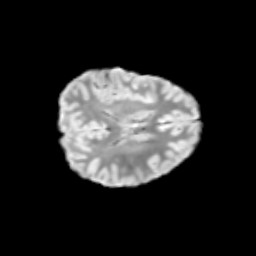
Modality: T2w
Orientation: axial
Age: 9
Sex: female
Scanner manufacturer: siemens
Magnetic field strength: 3 T
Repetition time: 3.8 s
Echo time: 0.07 s